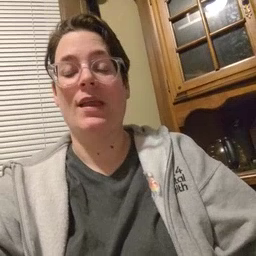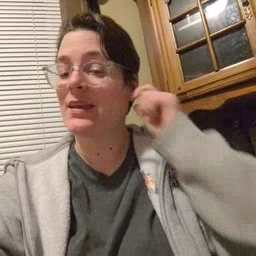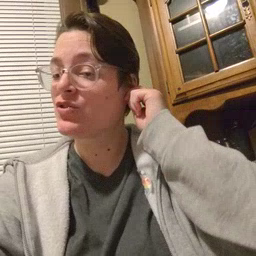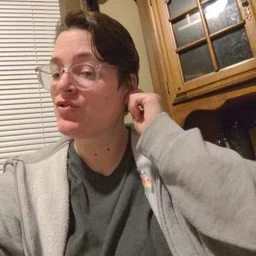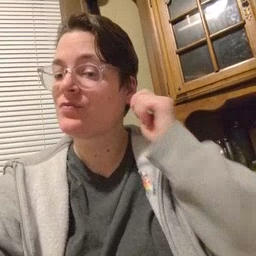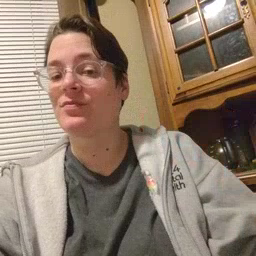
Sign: ear